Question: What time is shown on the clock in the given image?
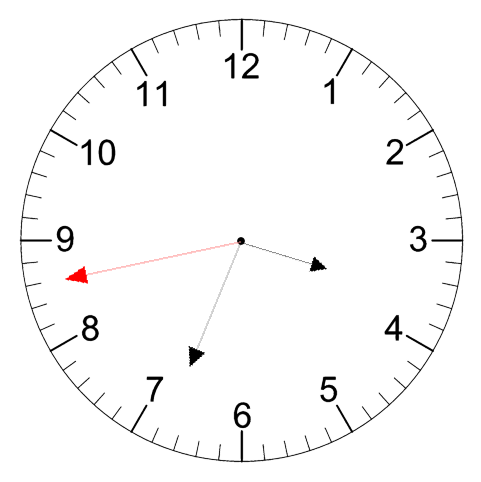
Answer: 03:33:43